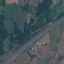
Land use / land cover class: Highway